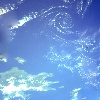
Label: water